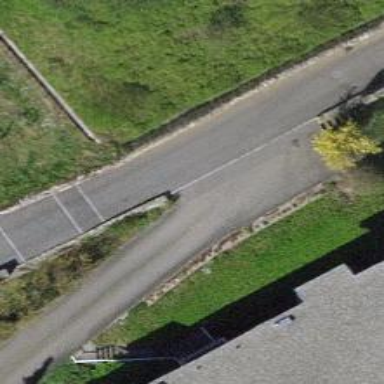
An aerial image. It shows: Asphalt road in residential area.